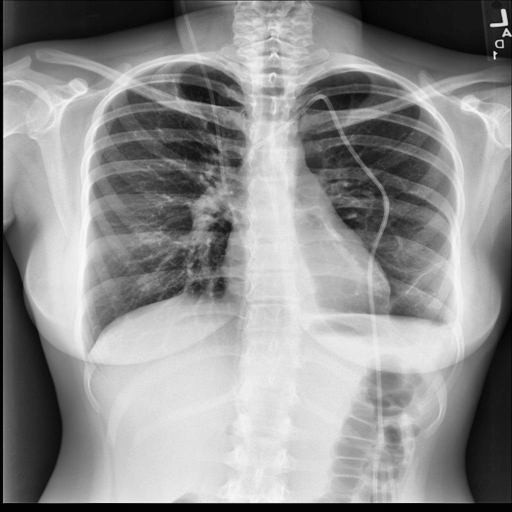
Finding: NORMAL